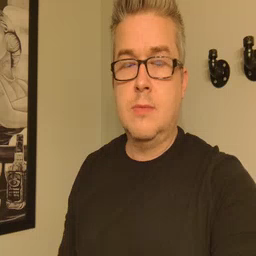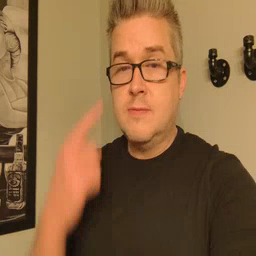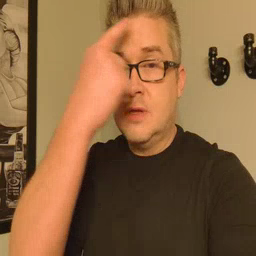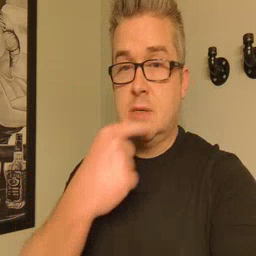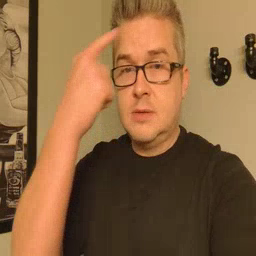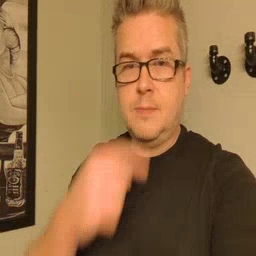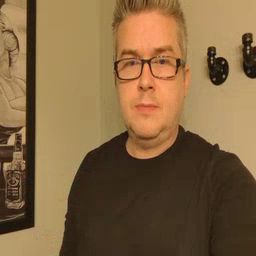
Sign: face